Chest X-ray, PA view. Patient: 50 years old, sex M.
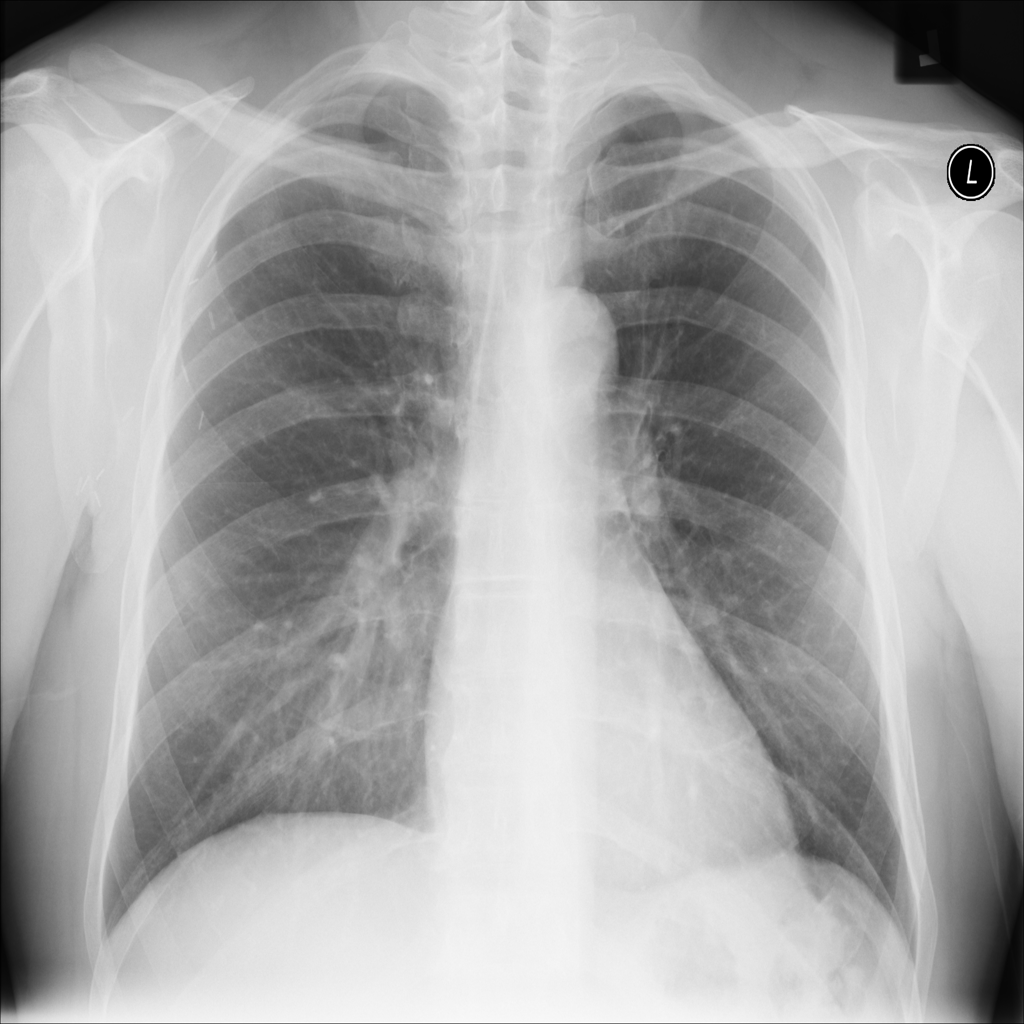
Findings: No Finding